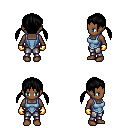
a pixel art fantasy rpg character, female body template, human, dark skin, blue vest, metal pants, black twin-tailed hairstyle, gold gloves, four views (front, back, left, right), 2x2 character sprite sheet, small pixel art, hard edges, no anti-aliasing